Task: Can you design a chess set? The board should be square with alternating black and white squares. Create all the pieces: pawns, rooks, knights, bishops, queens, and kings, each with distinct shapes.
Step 5183:
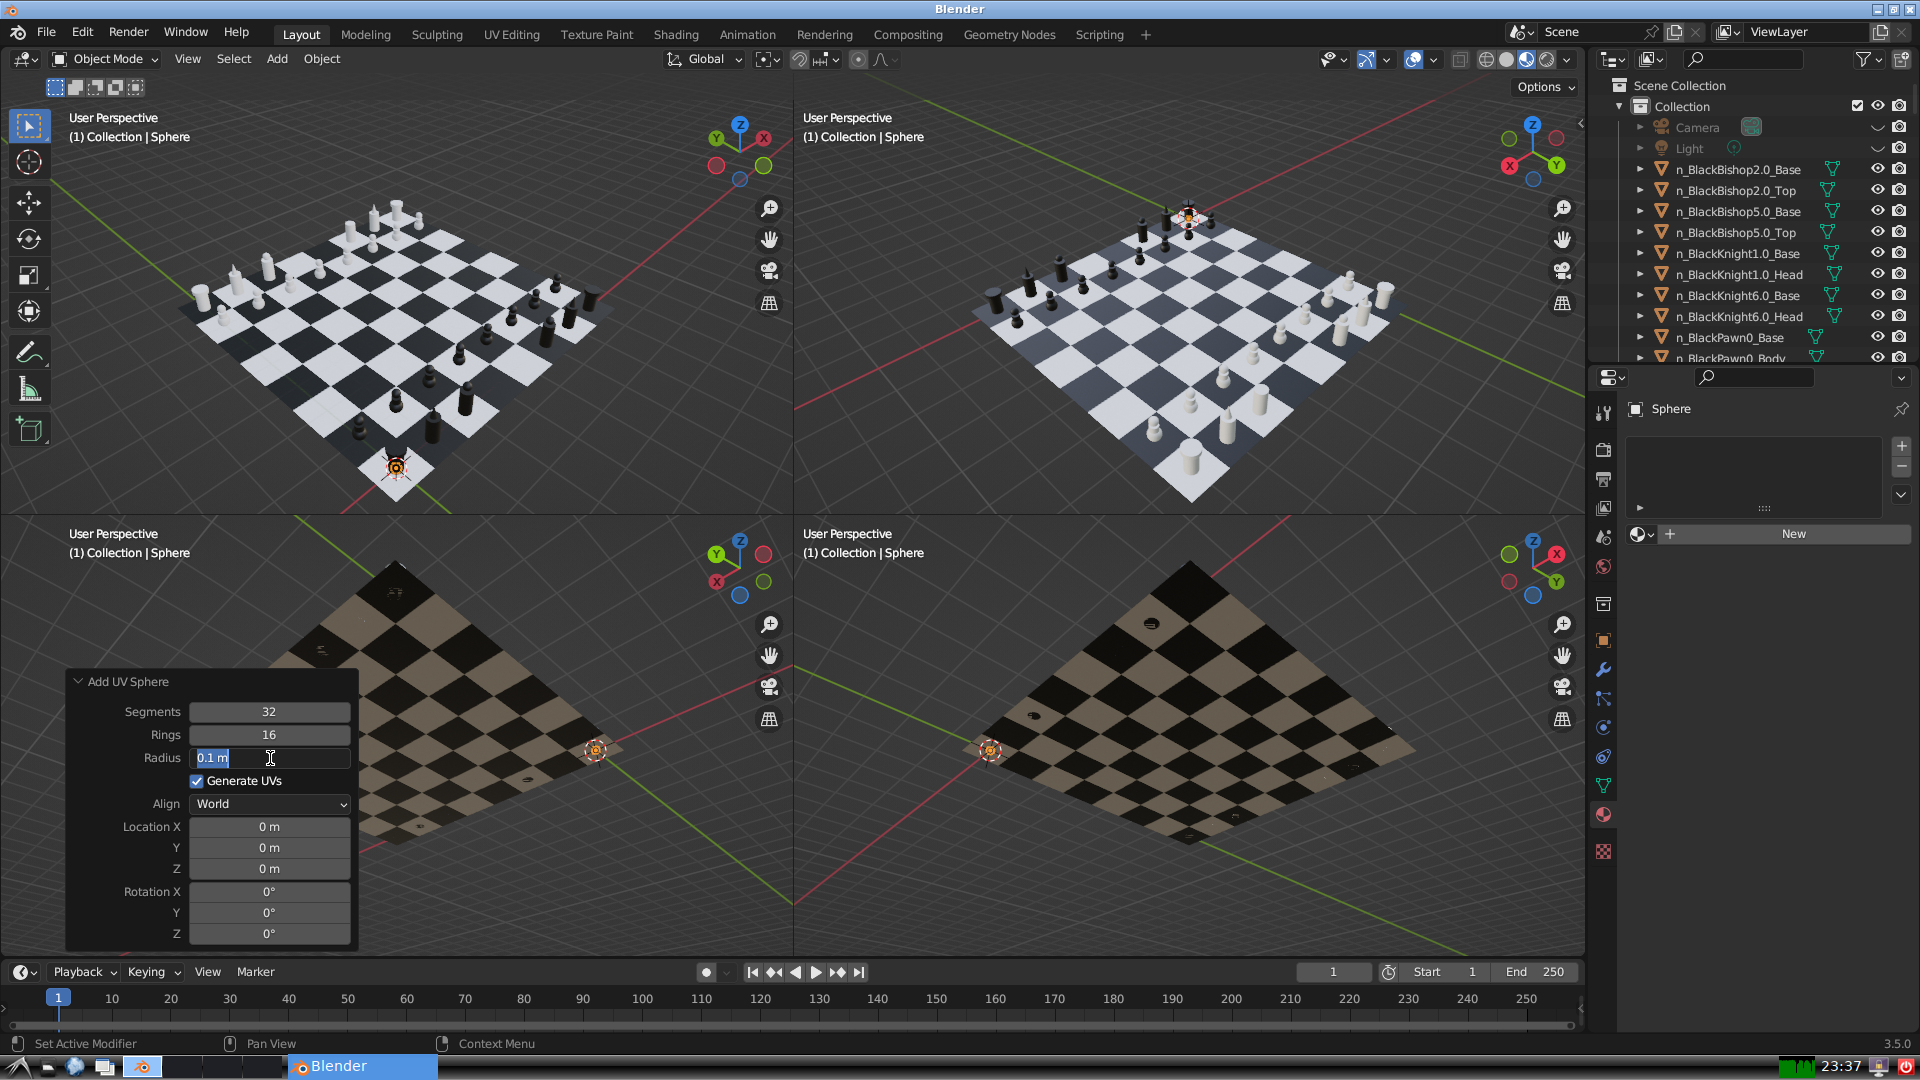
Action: input_text: 0.1